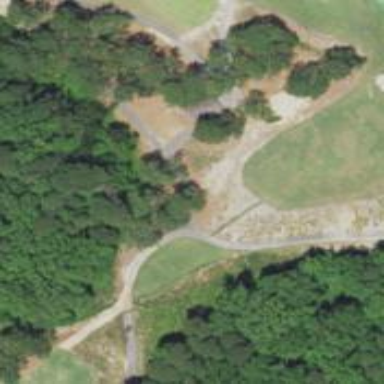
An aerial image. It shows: Path for both road and golf.